Question: So i want to remove the "Unlink" thickbox and "Binary content" from the form of SonataMediaBundle :

I found nothing on google. Should i use Javascript to hide them ?
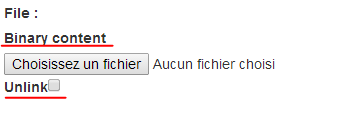
Answer: # Unlink
I extended the Media Type form to make the unlink checkbox optional (based on abadius' answer):
'''
# src/MyNamespace/AppBundle/Form/Extension/MediaTypeExtension.php
namespace MyNamespace\AppBundle\Form\Extension;
use Symfony\Component\OptionsResolver\OptionsResolverInterface;
use Symfony\Component\Form\AbstractTypeExtension;
use Symfony\Component\Form\FormBuilderInterface;
class MediaTypeExtension extends AbstractTypeExtension
{
/**
* {@inheritdoc}
*/
public function setDefaultOptions(OptionsResolverInterface $resolver)
{
$resolver->setDefaults(array(
'show_unlink' => true,
));
}
/**
* {@inheritdoc}
*/
public function buildForm(FormBuilderInterface $builder, array $options)
{
if (!$options['show_unlink']) {
$builder->add('unlink', 'hidden', array(
'mapped' => false,
'data' => false,
'required' => false,
));
}
}
/**
* {@inheritdoc}
*/
public function getExtendedType()
{
return 'sonata_media_type';
}
}
'''
Add it as a form extension service:
'''
# Bundle config
mynamespace.form.type_extension.media:
class: MyNamespace\AppBundle\Form\Extension\MediaTypeExtension
tags:
-
name: form.type_extension
alias: sonata_media_type
'''
# Binary Content
Here you need to override the File provider to change or remove the label (<URL>:
'''
# src/Application/Sonata/MediaBundle/Provider/FileProvider.php
namespace Application\Sonata\MediaBundle\Provider;
use Sonata\MediaBundle\Provider\FileProvider as BaseFileProvider;
use Symfony\Component\Form\FormBuilder;
class FileProvider extends BaseFileProvider
{
/**
* {@inheritdoc}
*/
public function buildMediaType(FormBuilder $formBuilder)
{
$formBuilder->add('binaryContent', 'file', array(
'label' => false,
));
}
}
'''
And override the parameter in your app config:
'''
# app/config/config.yml
parameters:
sonata.media.provider.file.class: Application\Sonata\MediaBundle\Provider\FileProvider
'''